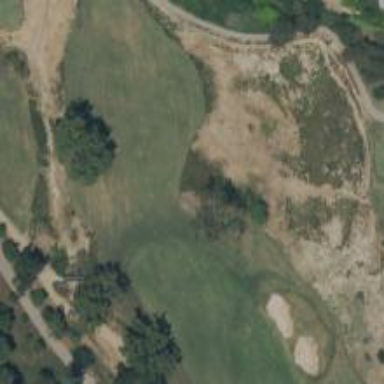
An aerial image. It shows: Rough area in golf course.